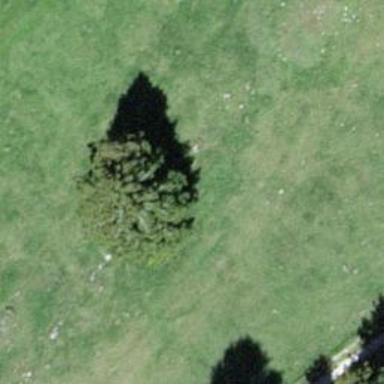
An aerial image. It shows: Needle-leaved tree in its natural environment.